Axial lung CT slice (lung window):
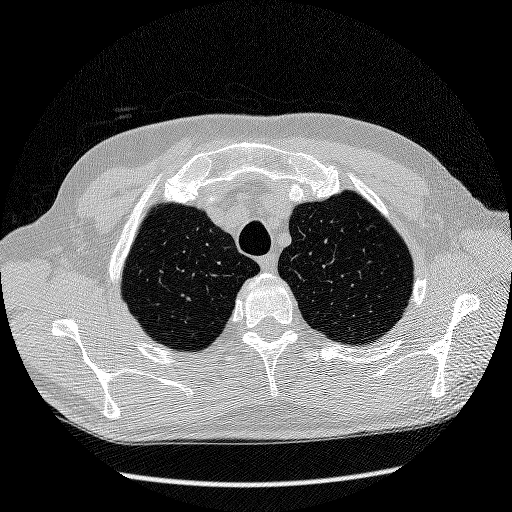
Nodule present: no